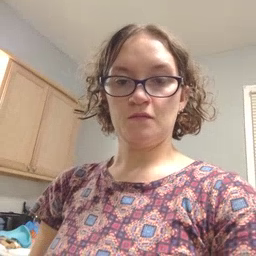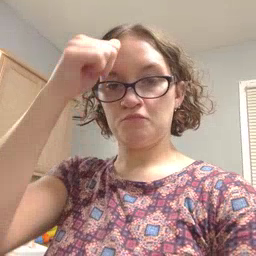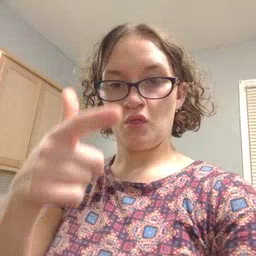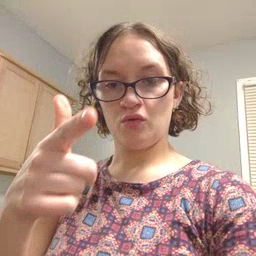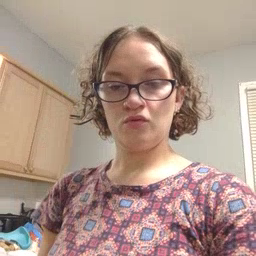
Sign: brother